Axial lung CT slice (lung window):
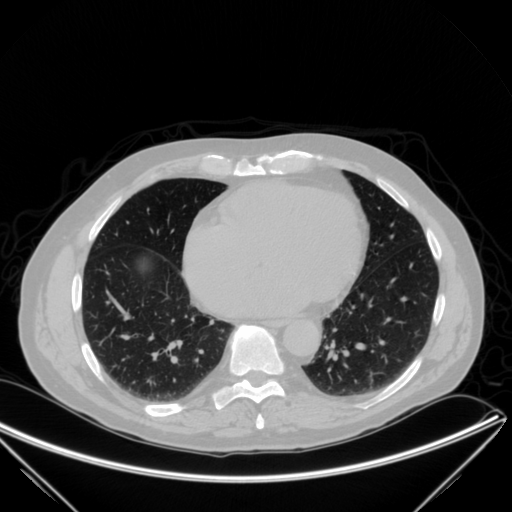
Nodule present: no